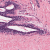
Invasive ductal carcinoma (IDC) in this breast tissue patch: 0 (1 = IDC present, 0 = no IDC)